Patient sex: F
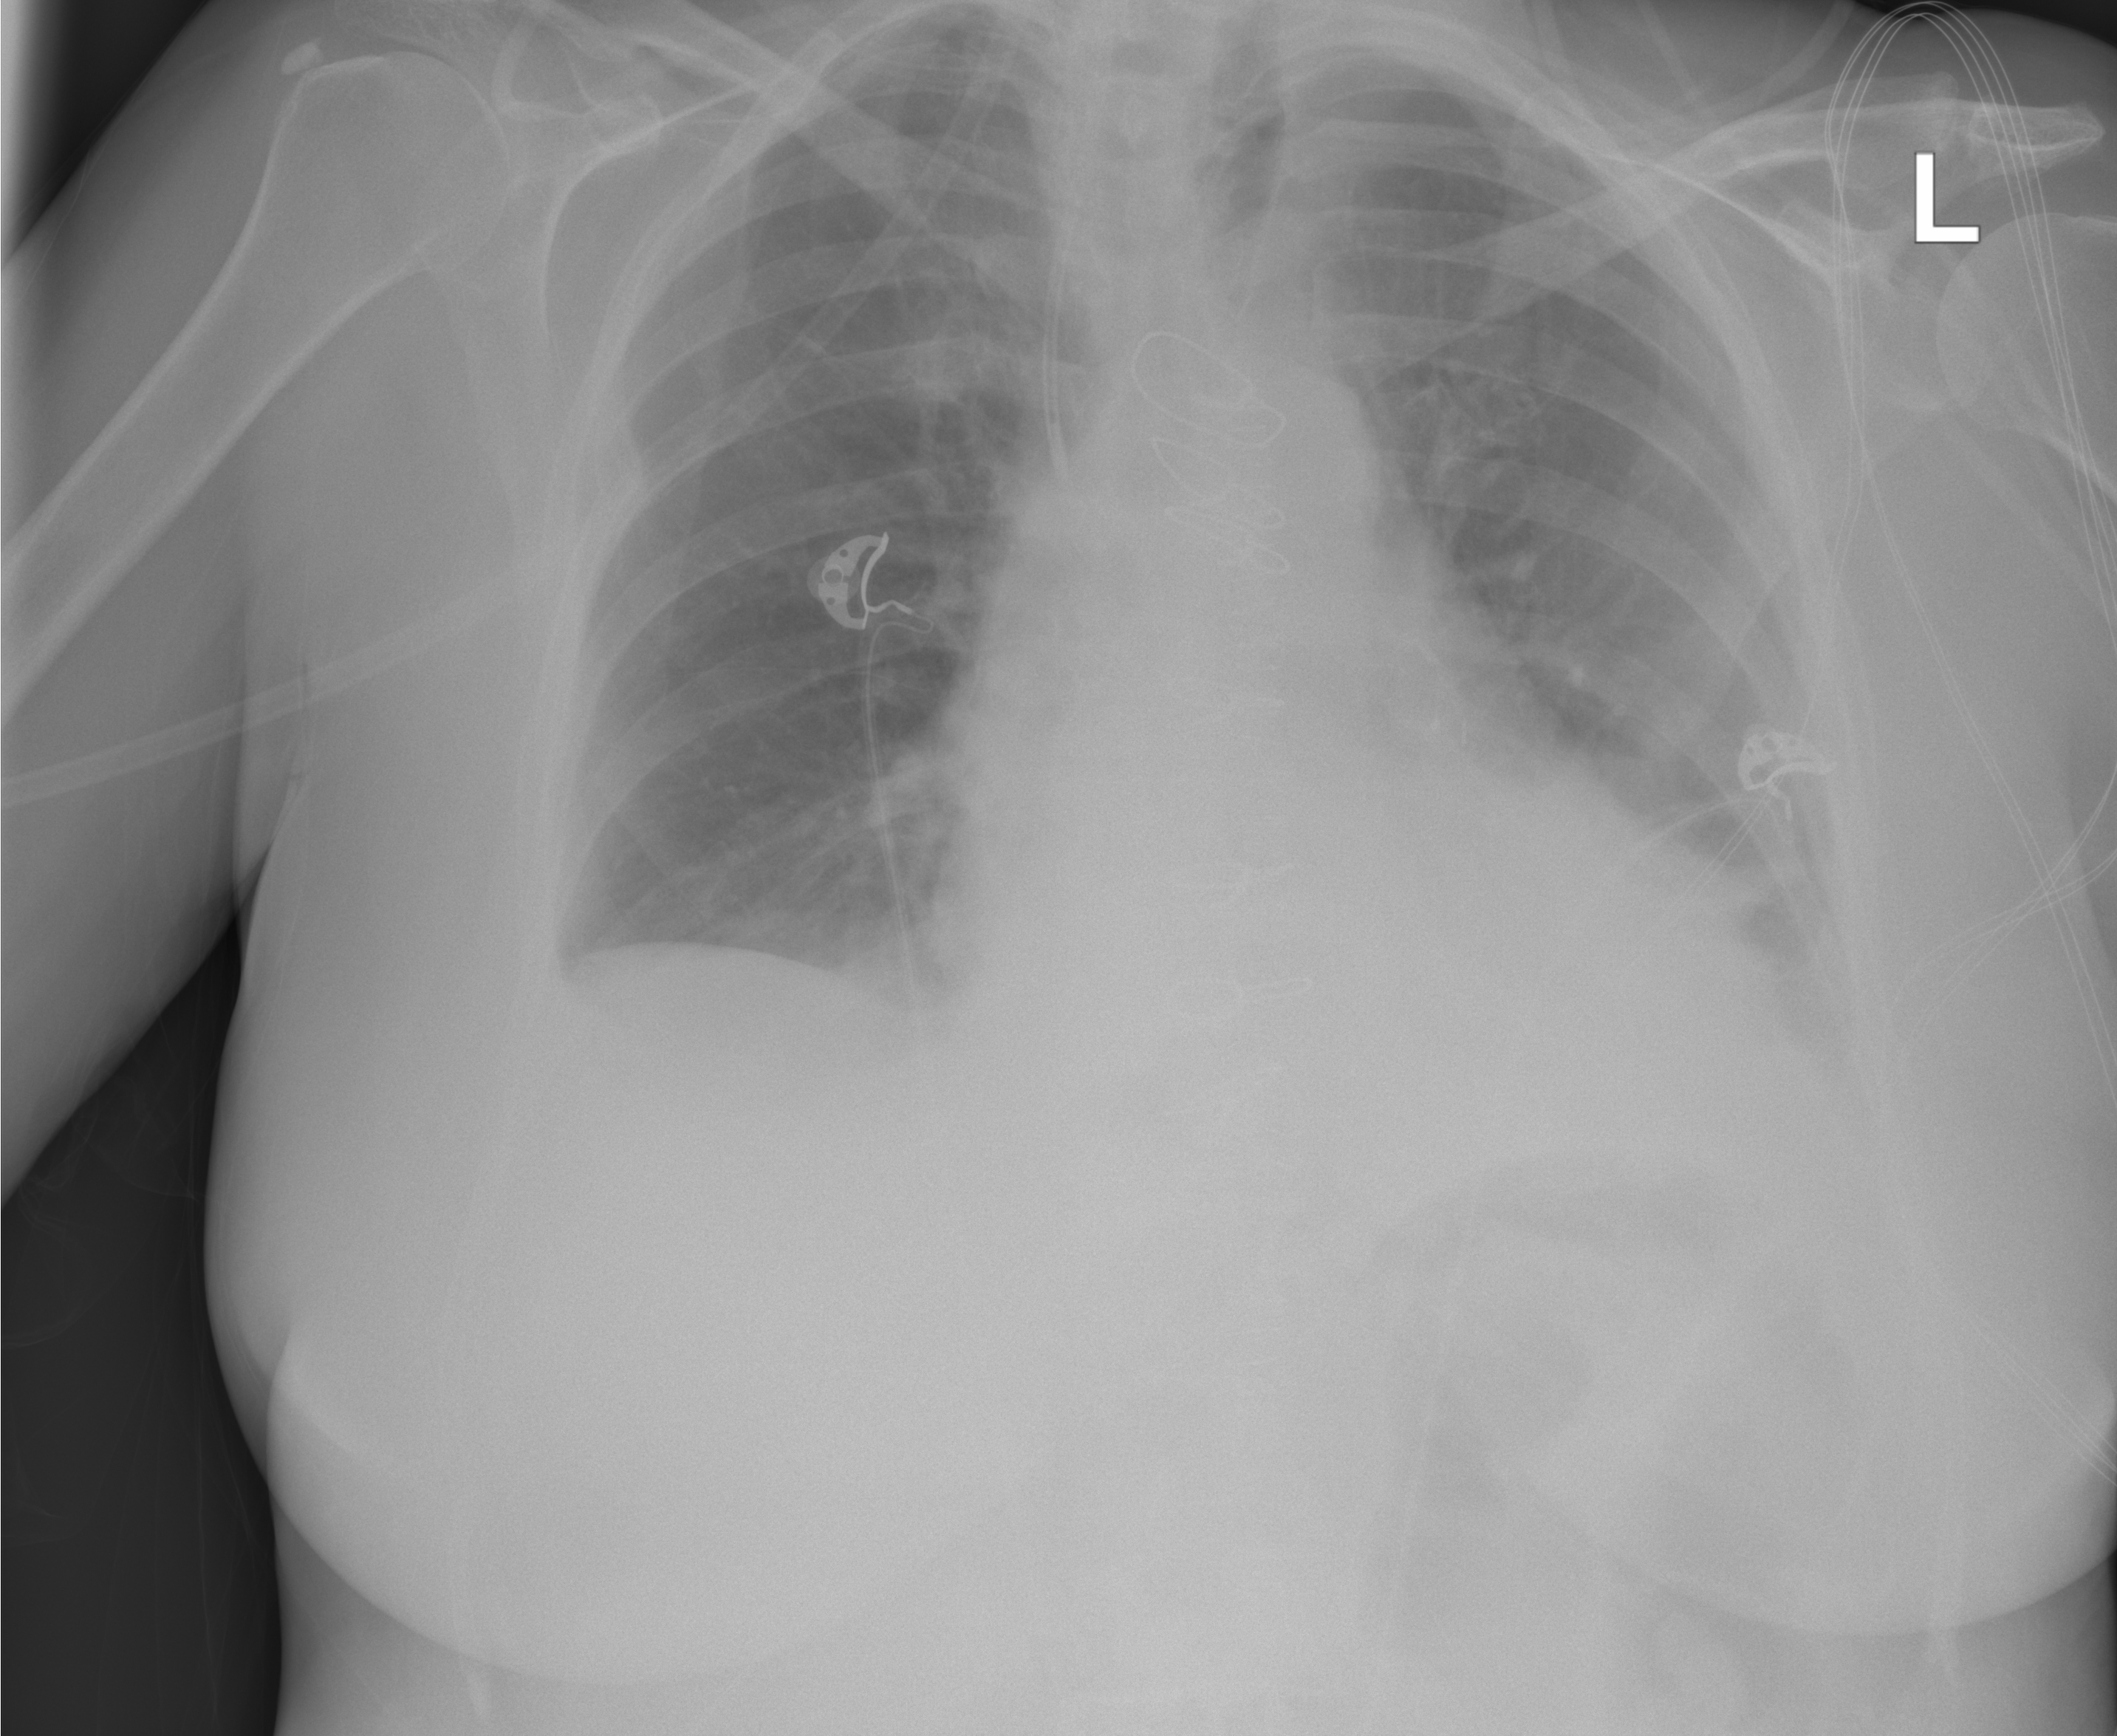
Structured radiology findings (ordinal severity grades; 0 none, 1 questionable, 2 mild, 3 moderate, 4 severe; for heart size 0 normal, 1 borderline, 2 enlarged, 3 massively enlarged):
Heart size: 2
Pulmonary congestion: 1
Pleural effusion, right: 2
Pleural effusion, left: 2
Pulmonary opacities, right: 0
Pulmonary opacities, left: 0
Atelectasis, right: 2
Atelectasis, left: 2